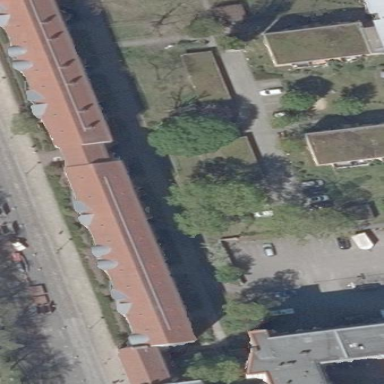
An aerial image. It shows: Apartments building with gabled roof made of roof tiles. The roof orientation is along the building.